Question: I am wondering how to make an angled element that acts as an arrow, attached to a tooltip. I've seen this done by Google Accounts, and I have attached a screenshot. It appears they are achieving this with a couple of 'span' elements.
I can't figure out from their HTML/CSS how they did it... My only idea is to use a CSS3 rotation on a regular div, or an image, but I'm guessing there's a more basic way.
Can anyone give me a hint? I'm not looking for a full solution, I'm just stumped about how to approach it. Also it's not about the tooltip itself, it's about that angled element.

EDIT: <URL> They are using transparent borders, border-radius and box-shadows?
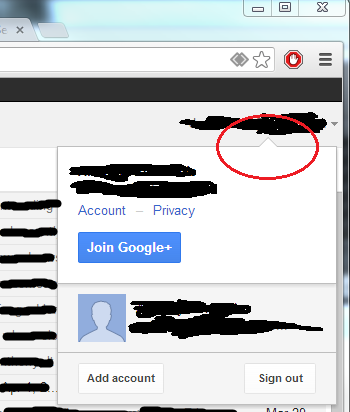
Answer: You can create it using image or manipulated span, I know facebook create it using sprite image, google and twitter using styled span, just make border transparent except the bottom one. this is twitter:

<URL>.